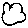
Label: cloud